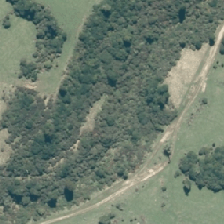
Land cover: broadleaved_indigenous_hardwood